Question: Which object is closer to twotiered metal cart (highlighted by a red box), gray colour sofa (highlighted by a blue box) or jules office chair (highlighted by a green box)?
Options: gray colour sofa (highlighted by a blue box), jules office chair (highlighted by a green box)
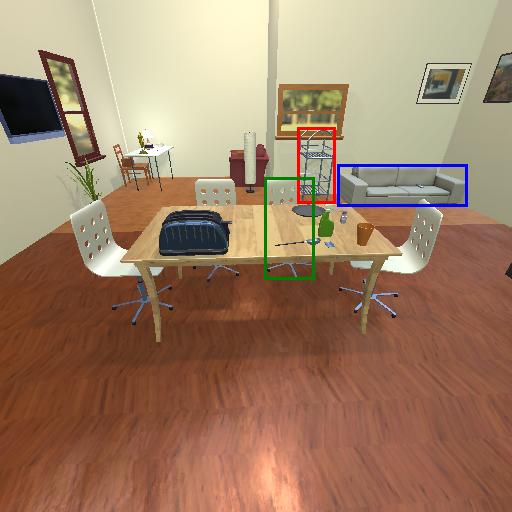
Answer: gray colour sofa (highlighted by a blue box)